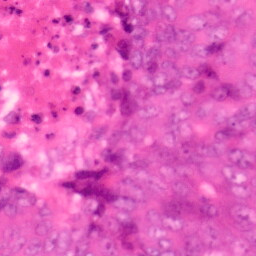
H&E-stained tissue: Colon